Field crop: maize
Growth stage: 2
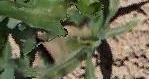
Species: maize